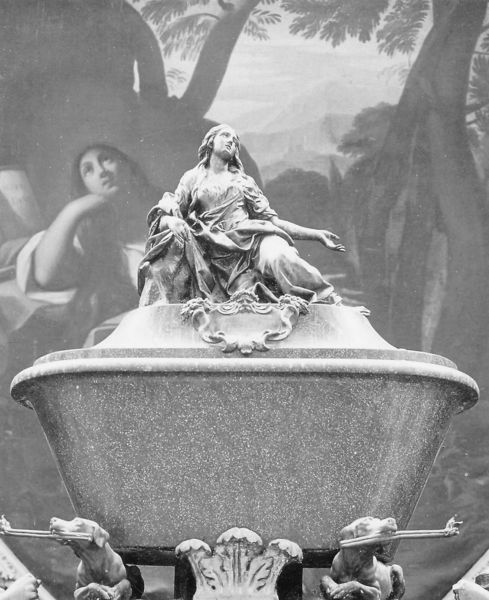
Titel: Urne der Hl. Maria Magdalena
Künstler: Alessandro Algardi
Standort: St. Maximin (EU - I)
Schlagwörter: baum, fuß, gemälde, kopf, wasser, bäume, frau, geste, hintergrund, kleid, marmor, blick, hunde, tiere, ornament, wand, arm, barock, bibel, falten, schale, sockel, tod, hände, gewand, sitzend, person, stock, skulptur, relief, ornamente, nachdenken, foto, truhe, deckel, becken, schwarzweiß, ausgestreckt, grab, maul, ehrfurcht, heiliger, madonna, grabmal, sarkophag, peson, behältnis, himmelwärts, taufstein